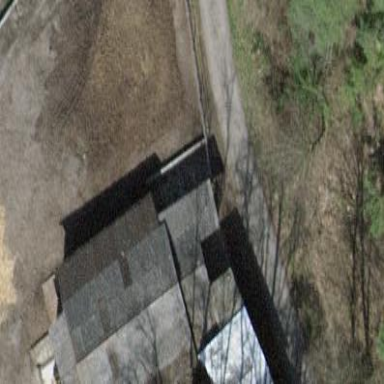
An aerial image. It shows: Shed.